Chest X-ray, PA view. Patient: 61 years old, sex F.
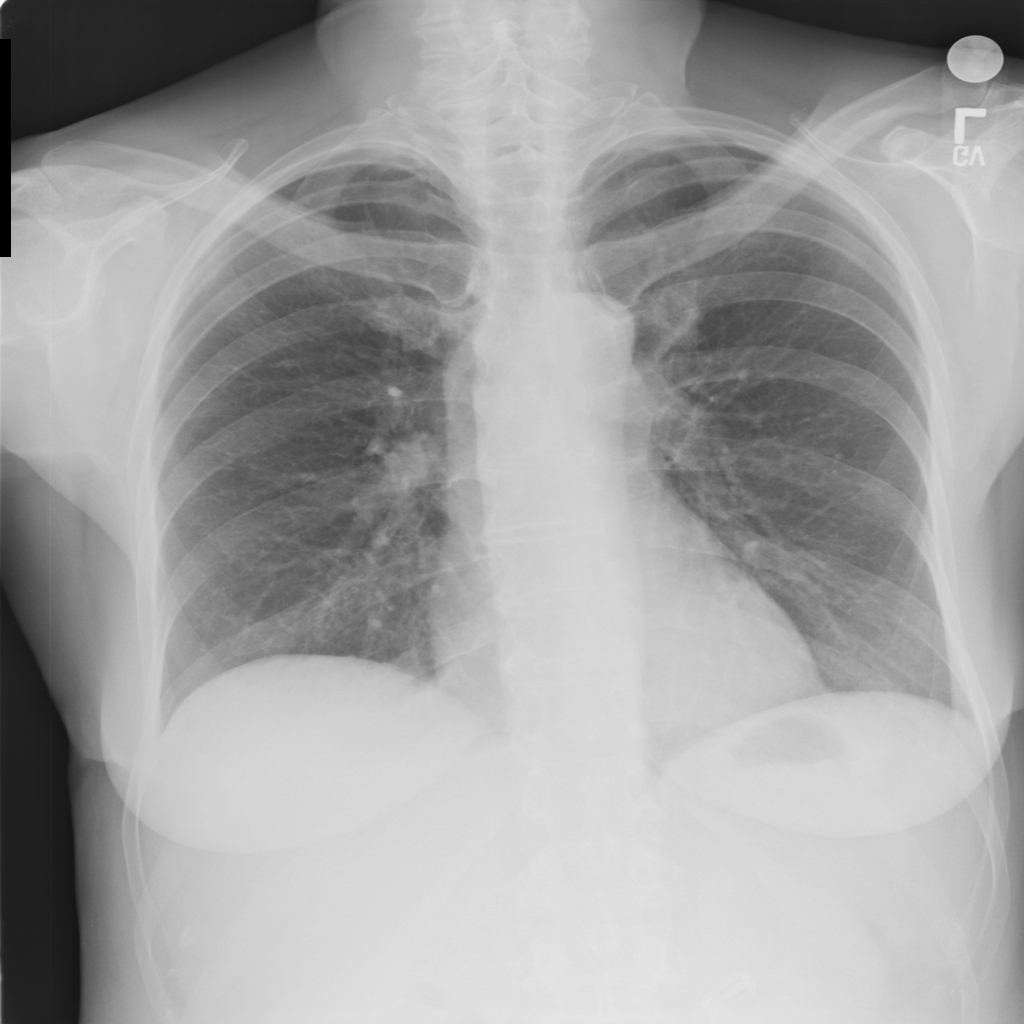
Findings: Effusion